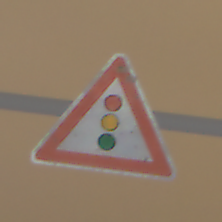
Verkehrszeichen: Lichtzeichenanlage
Umgebung: Outdoor, Urban
Tageszeit: Night
Wetter: Overcast
Licht: Artificial
Jahreszeit: NotSpecified
Kontrast: HighContrast